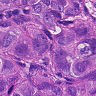
Metastatic tissue present: yes